Question: I'm using a WPF data grid to bind to an object (i.e. not a database). I have the horizontal alignment on Stretch. I currently have it within a Border, which is within a Grid.
However when I run the application the DataGrid has a blank column and grid showing. That is say I have 5 columns & 5 rows, then there is a blank 6th column and row showing. See image:

Question - How can I get rid of these blank rows? Note that the contents of the DataGrid are populated programmatically (i.e. are not static).
thanks
EDIT: I got the extra row fixed (via CanUserAddRows), but I still have an issue with the extra column on the right.
The issue with the extra column on the right seems to be to do with automatically setting column widths. The DataGrid is actually setup (see XAML below) such that there is a GridSplitter just on it's right. When I move the GridSplitter I note that the DataGrid columns don't resize automatically. So overall the issue is both (a) on startup there is a partial extra column visible, and (b) after moving the GridSplitter they don't resize either.
Any ideas on how to get this working?
'''
<Grid>
<Grid.ColumnDefinitions>
<ColumnDefinition Width="Auto"/>
<ColumnDefinition Width="Auto"/>
<ColumnDefinition Width="*"/>
</Grid.ColumnDefinitions>
<Grid Grid.Column="0">
<Grid.RowDefinitions>
<RowDefinition Height="Auto"/>
<RowDefinition Height="Auto"/>
<RowDefinition Height="*"/>
</Grid.RowDefinitions>
<Label Content="Summary" Grid.Row="0" HorizontalAlignment="Center" />
<Grid Grid.Row="1">
<Grid.ColumnDefinitions>
<ColumnDefinition Width="*"/>
<ColumnDefinition Width="*"/>
<ColumnDefinition Width="*"/>
<ColumnDefinition Width="*"/>
</Grid.ColumnDefinitions>
<RadioButton IsChecked="{Binding Path=Period, Converter={StaticResource enumBooleanConverter}, ConverterParameter=AllTime}" Grid.Column="0">All Time</RadioButton>
<RadioButton IsChecked="{Binding Path=Period, Converter={StaticResource enumBooleanConverter}, ConverterParameter=Month}" Grid.Column="1">Month</RadioButton>
<RadioButton IsChecked="{Binding Path=Period, Converter={StaticResource enumBooleanConverter}, ConverterParameter=Week}" Grid.Column="2">Week</RadioButton>
<RadioButton IsChecked="{Binding Path=Period, Converter={StaticResource enumBooleanConverter}, ConverterParameter=Day}" Grid.Column="3">Day</RadioButton>
</Grid>
<Border Grid.Row="2">
<DataGrid Name="SummaryDataGrid" HorizontalGridLinesBrush="#FF726868" VerticalGridLinesBrush="#FF726868" AlternatingRowBackground="#FFD0F896" CanUserReorderColumns="False" CanUserResizeRows="False" CanUserAddRows="False" CanUserSortColumns="True" CanUserResizeColumns="False" ColumnWidth="Auto" />
</Border>
</Grid>
<GridSplitter HorizontalAlignment="Right"
VerticalAlignment="Stretch" Grid.Column="1" ResizeBehavior="PreviousAndNext"
Width="5" Background="#FFBCBCBC"/>
<Grid Grid.Column="2" Name="RTChartGrid">
<-- CUT -->
</Grid>
</Grid>
'''
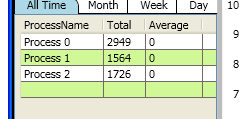
Answer: as per <URL>